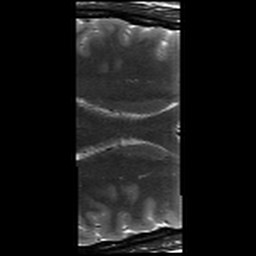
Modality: T2w
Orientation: axial
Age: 26
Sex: male
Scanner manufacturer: siemens
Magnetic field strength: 3 T
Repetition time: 8.02 s
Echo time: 0.08 s